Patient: sex M, age 64
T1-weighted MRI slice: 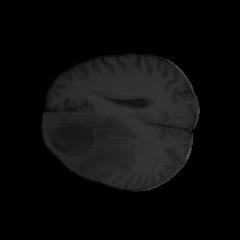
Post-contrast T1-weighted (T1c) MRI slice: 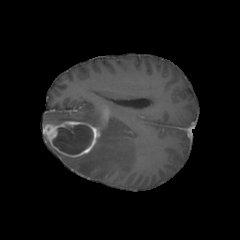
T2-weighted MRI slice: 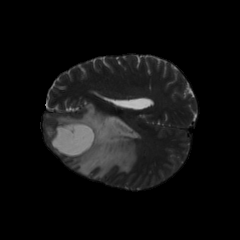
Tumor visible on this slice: yes
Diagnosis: Astrocytoma, IDH-mutant
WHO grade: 3